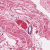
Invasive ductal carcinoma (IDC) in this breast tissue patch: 0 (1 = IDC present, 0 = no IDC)